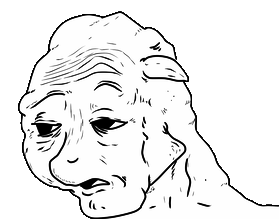
Label: 5_Yes_Honey